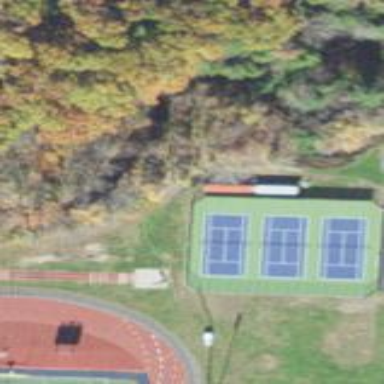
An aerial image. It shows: Tennis court in leisure pitch.